Question: I would like to have two SpriteBatch objects, one for the actual sprites and one for a HUD. I can't figure out how to make one SpriteBatch stay relative to the screen but to have the other move around, centered on the player's Body. I have one OrthographicCamera for box2d Bodies and one for the sprites.
I thought that the setProjectionMatrix method would solve this, but I might be using it wrong.
'In the main file:'
'''
public void render () {
stateManager.getActiveState().update(Gdx.graphics.getDeltaTime());
spriteBatch.setProjectionMatrix(camera.combined);
spriteBatch.begin();
stateManager.getActiveState().render(spriteBatch);
spriteBatch.end();
debugRenderer.render(world, b2dCamera.combined);
}
'''
'stateManager.getActiveState().update(Gdx.graphics.getDeltaTime()); calls:'
'''
public void update(float dt) {
this.player.update(dt);
this.camera.position.set(this.player.getCenter().x * Game.getPpm(), this.player.getCenter().y * Game.getPpm(), 0);
this.b2dCamera.position.set(this.player.getCenter().x, this.player.getCenter().y, 0);
this.camera.update();
this.b2dCamera.update();
this.joystick.update();
}
'''
'stateManager.getActiveState().render(spriteBatch); calls:'
'''
public void render(SpriteBatch spriteBatch) {
this.playBatch.begin();
System.out.println(playBatch.getProjectionMatrix());
System.out.println(spriteBatch.getProjectionMatrix());
font.draw(spriteBatch, "Hello", 0, 60);
Gdx.gl.glClearColor(0, 0, 0, 1);
Gdx.gl.glClear(GL20.GL_COLOR_BUFFER_BIT);
this.player.render(playBatch);
this.joystick.render(spriteBatch);
this.world.step(Gdx.graphics.getDeltaTime(), 8, 3);
this.playBatch.end();
}
'''
This gives me "hello" that stays in the bottom left corner, a body that stays in the center and rotates (because the camera is centered to the center of the body, and my sprite (associated with the body) moves to the right while rotating in sync with the body.
I want the sprite to not move (to move in the world, but the camera should center on it like it does with the body) and be completely in sync with the body.
When I print the ProjectionMatrix of spriteBatch, it is the same in every iteration, but playBatch moves

Nothing changes if I comment out 'spriteBatch.setProjectionMatrix(camera.combined);' from the main file
This might not be the best way to have a game with a hud, so let me know if you have a better alternative. Thank you
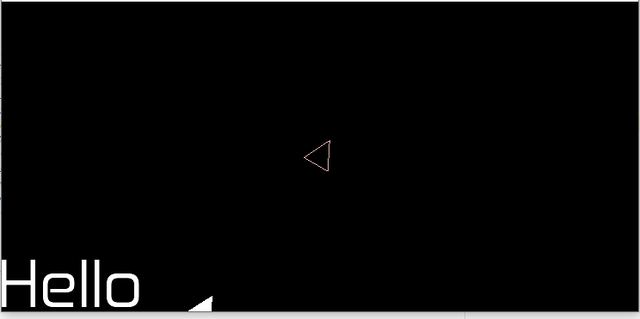
Answer: I found the solution. I was having the begin and end of the two spriteBatches overlap, which cause weird things to happen. I am now calling begin ... end of one and begin ... end of the other.